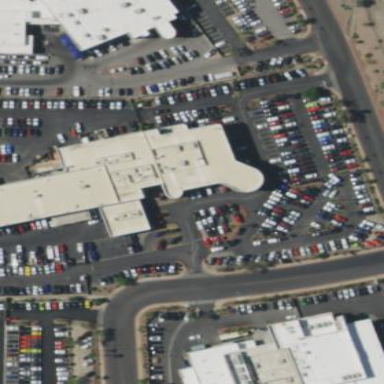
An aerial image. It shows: Car shop building.